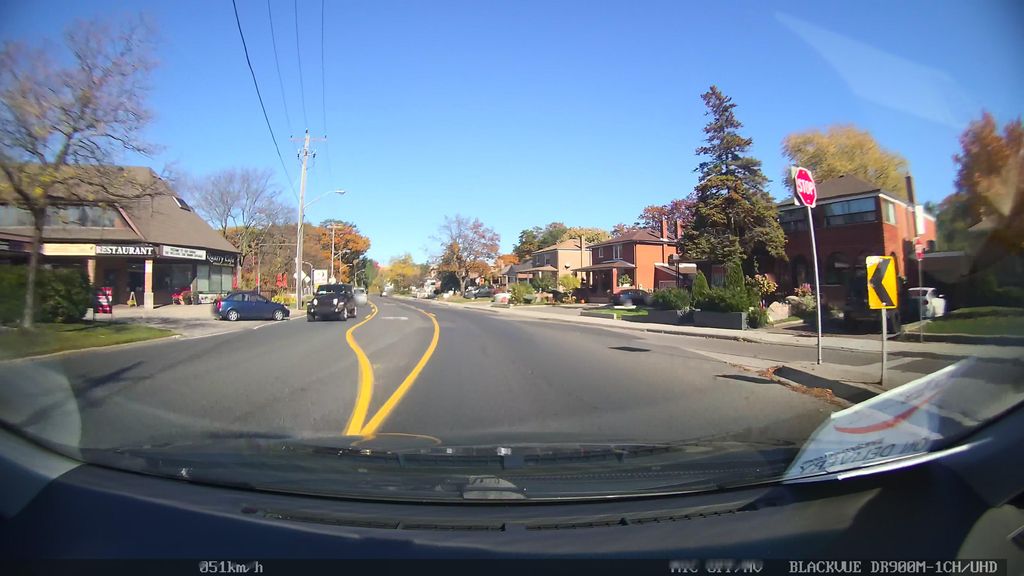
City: toronto